Question: My application is throwing error from a client machine of not able to connect to the database. So as a test I use SQL Management Studio 2008 on that same client machine to try and connect to the database and I found out that if I use IP\InstanceName then I can connect but if I use ServerComputerName\InstanceName then I can't connect. I have verified the following:
1. The server has the same gateway and subnet mask as the client.
2. I can ping the server using either its IP address or its computer name.
3. No Firewall on either server or client machine.
4. Verify Server SQL browser service is running.
5. Verify Server is set to allow remote connection.
6. Verify Server TCP/IP is enabled via SQL SErver Configration Manager.
7. I can connect from a different client machine using ServerComputerName\InstanceName
8. Both server and client are using static IP setup with no DNS server under IPV4 properties.
9. Tracert from client to server shows only one hop, that is directly to the server machine IP. I can remote access the client machine from the server machine or viceversa using host name.
I then go to the server machine and connect using LNKLAB8\Xmark (LNKLAB8 is the host name and Xmark is my instance name) and I connected successfully. However, when I run the command SELECT @@SERVERNAME, the result I got back is LNKLABARIAL8\XMARK
This baffled me, because if I right click on the database properties as per the screenshot below, it shows LNKLAB8/Xmark .. am I going crazy or something weird going on here? after taking at the steps I've taken, do you have any suggestion of how I can get the client machine to connect to the database using the server host name instead of the server IP address?
I've kind of hit the wall on this issue, I'm unsure if I am facing a network related issue or it is a database setting issue.
Edit: When I tried to connect using host name to the server DB I would get the following:
network-related or instance-specific error occurred while establishing a connection to SQL Server. The server was not found or was not accessible. Verify that the instance name is correct and that SQL Server is configured to allow remote connections. (provider: SQL Network Interfaces, error: 26 - Error Locating Server/Instance Specified)

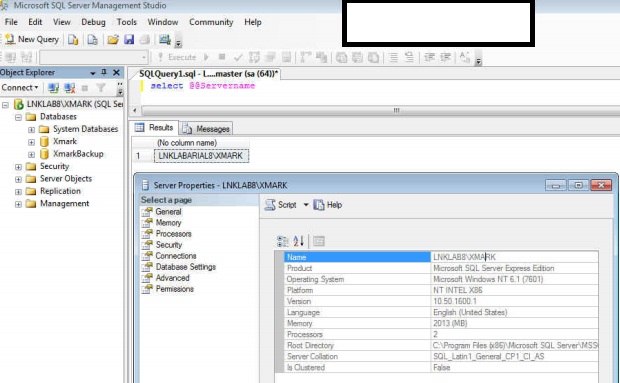
Answer: Try add servers IP and Name to c:\WINDOWS\system32\drivers\etc\hosts